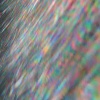
Label: sunburn